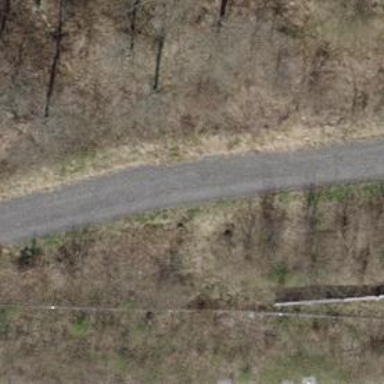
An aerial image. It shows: Unclassified road with asphalt surface.